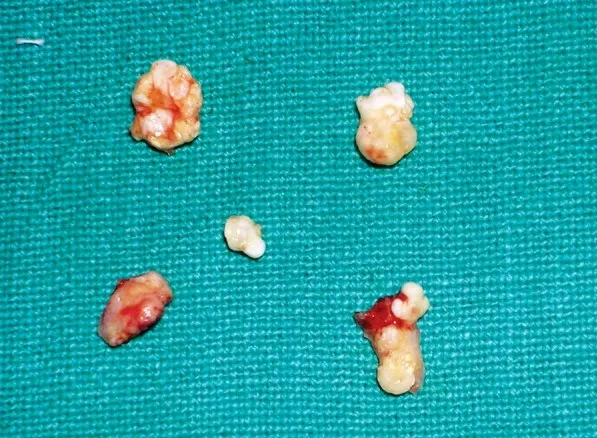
Excised calcified masses.
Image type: medical_photograph (other_medical_photograph)